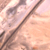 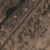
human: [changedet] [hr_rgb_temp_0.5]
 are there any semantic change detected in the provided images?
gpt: The area nearby the road was urbanized.